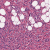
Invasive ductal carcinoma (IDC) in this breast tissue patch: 1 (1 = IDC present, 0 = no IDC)